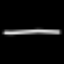
Label: line